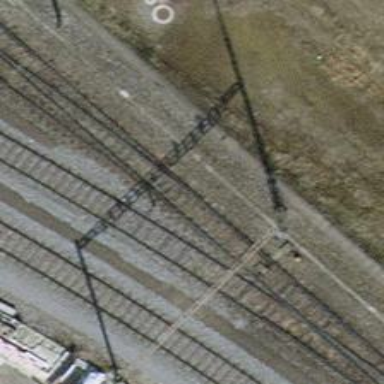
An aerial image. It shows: Railway switch.